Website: lowes
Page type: review-order
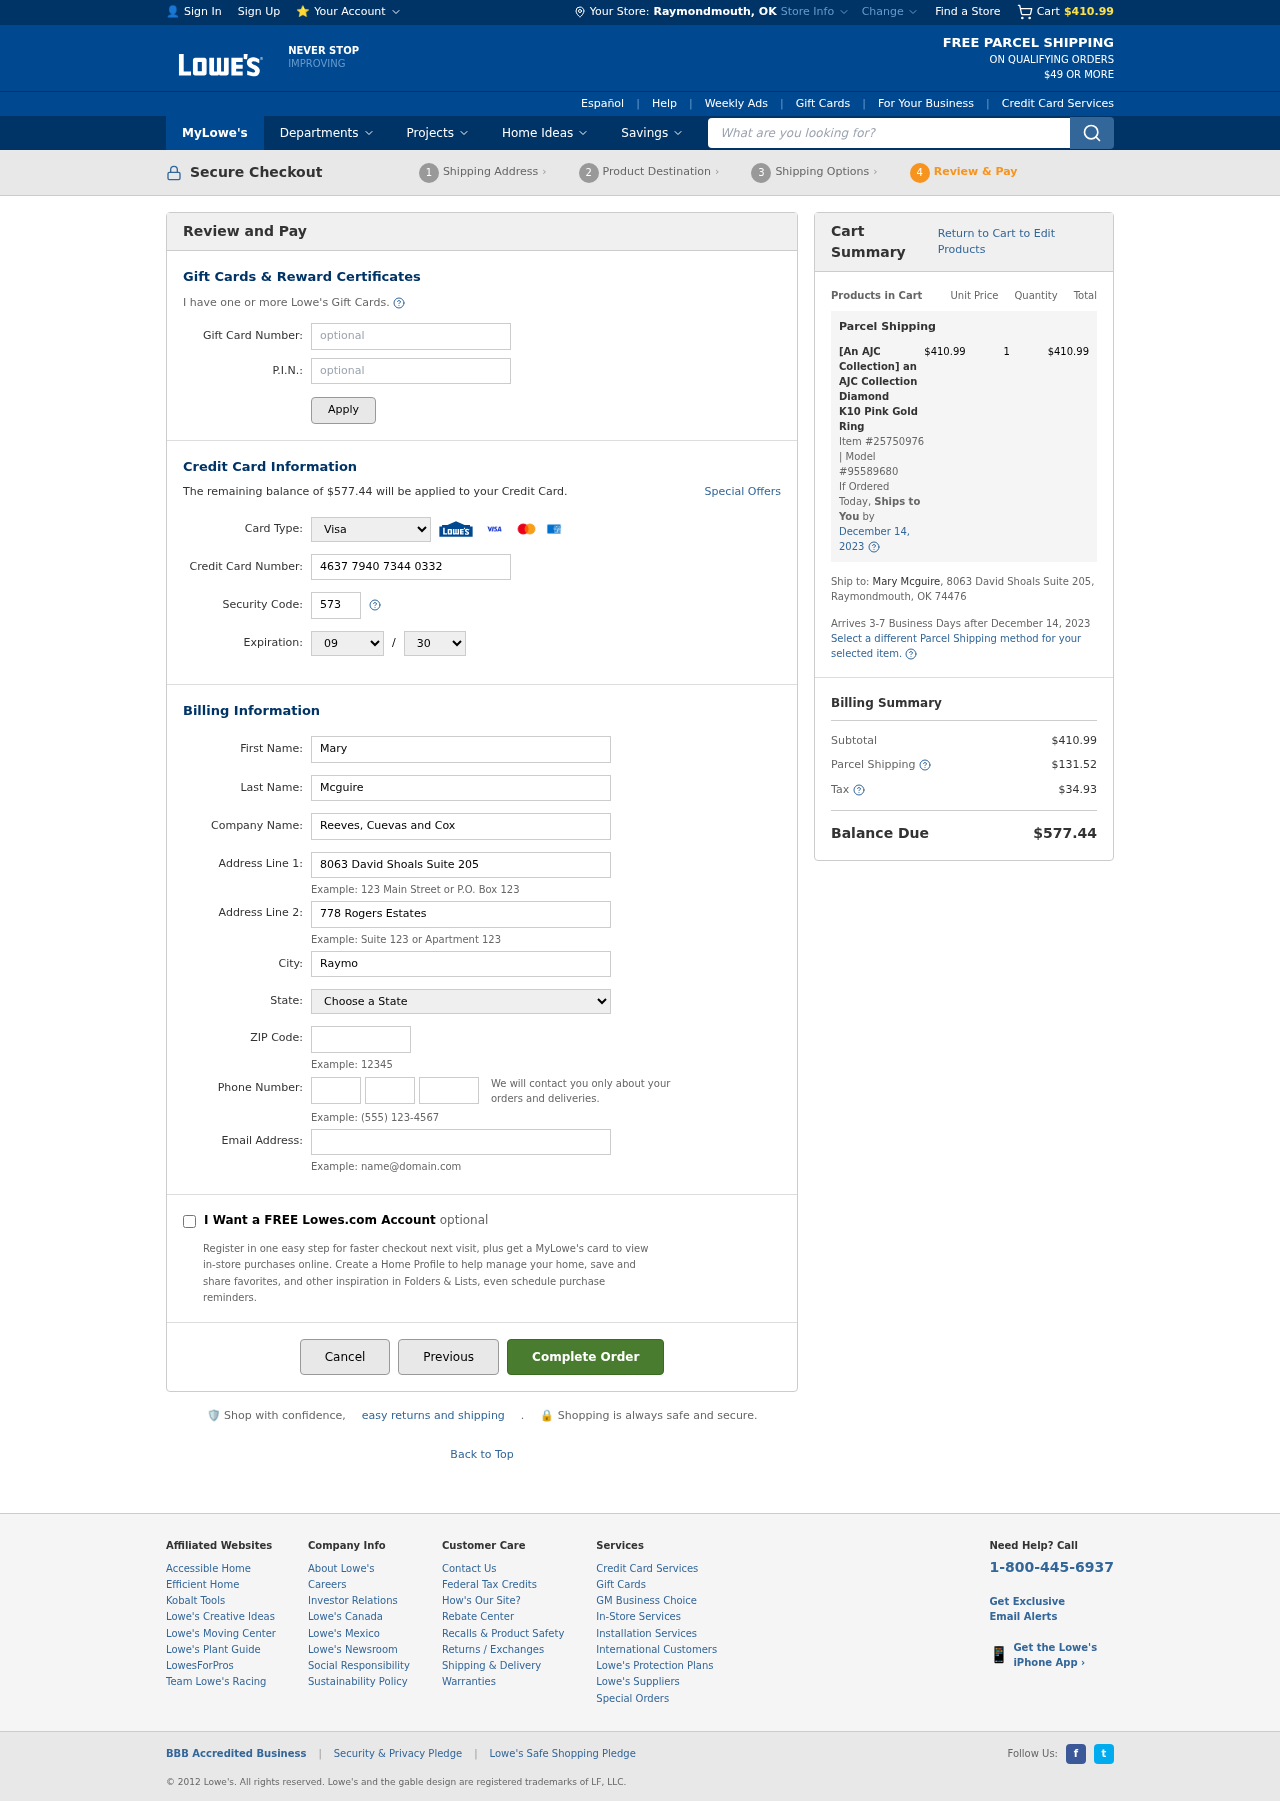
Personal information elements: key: PII_CARD_CVV
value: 573
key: PII_CARD_EXPIRY_MONTH
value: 09
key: PII_CARD_EXPIRY_YEAR
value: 30
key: PII_CARD_NUMBER
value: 4637 7940 7344 0332
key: PII_CARD_TYPE
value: Visa
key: PII_CITY
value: Raymondmouth
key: PII_CITY_STATE
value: Raymondmouth, OK
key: PII_COMPANY
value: Reeves, Cuevas and Cox
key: PII_EMAIL
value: mmcguire@hotmail.com
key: PII_FIRSTNAME
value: Mary
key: PII_LASTNAME
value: Mcguire
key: PII_PHONE_AREA
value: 977
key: PII_PHONE_PREFIX
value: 924
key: PII_PHONE_SUFFIX
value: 1146
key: PII_POSTCODE
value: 74476
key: PII_STATE
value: Oklahoma
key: PII_STREET
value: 8063 David Shoals Suite 205
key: PII_STREET2
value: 8063 David Shoals Suite 205
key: PII_STREET2
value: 778 Rogers Estates
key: PII_FULLNAME2
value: Mary Mcguire
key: PII_CITY_STATE_ZIP2
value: Raymondmouth, OK 74476
Product elements: key: PRODUCT1_NAME
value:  [An AJC Collection] an AJC Collection Diamond K10 Pink Gold Ring
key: PRODUCT1_PRICE
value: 410.99
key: PRODUCT1_QUANTITY
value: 1
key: PRODUCT1_ITEM_NUMBER
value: Item #25750976
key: PRODUCT1_MODEL_NUMBER
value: Model #95589680
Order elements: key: ORDER_SUBTOTAL
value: $410.99
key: ORDER_BALANCE_DUE
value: $577.44
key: ORDER_SHIPPING_DATE
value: December 14, 2023
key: ORDER_ITEM_TOTAL
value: $410.99
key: ORDER_SHIPPING_DATE2
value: December 14, 2023
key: ORDER_SHIPPING_COST
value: $131.52
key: ORDER_TAX
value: $34.93
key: ORDER_TOTAL
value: $577.44
Search elements: key: HEADER_SEARCH
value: What are you looking for?